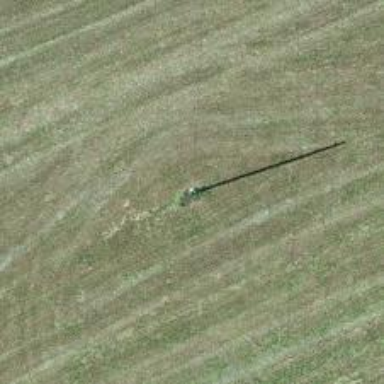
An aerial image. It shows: Power pole.